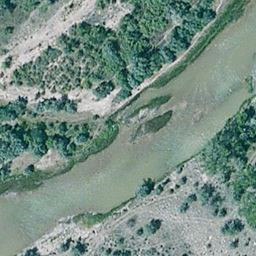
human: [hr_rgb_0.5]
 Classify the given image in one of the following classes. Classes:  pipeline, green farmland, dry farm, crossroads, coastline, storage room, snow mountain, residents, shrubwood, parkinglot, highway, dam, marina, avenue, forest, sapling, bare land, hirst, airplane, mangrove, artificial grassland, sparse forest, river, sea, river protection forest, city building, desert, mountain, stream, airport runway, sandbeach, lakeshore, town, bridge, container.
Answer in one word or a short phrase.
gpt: river